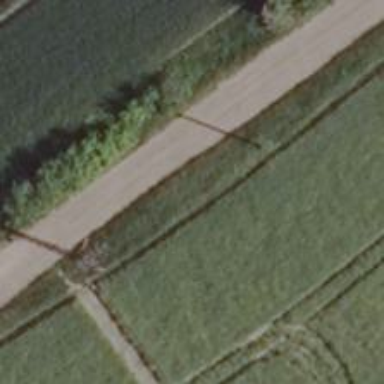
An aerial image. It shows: Power pole.